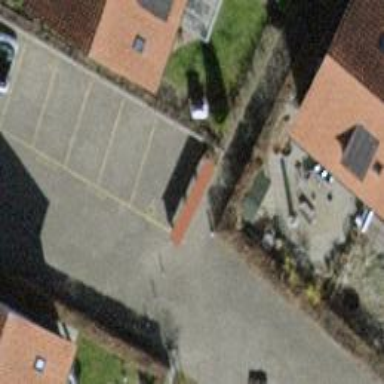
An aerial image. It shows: Designated parking space for disabled individuals.